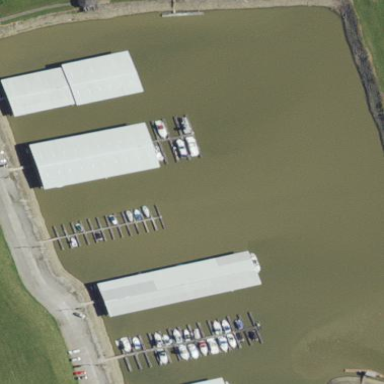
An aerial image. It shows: Marina located on water.